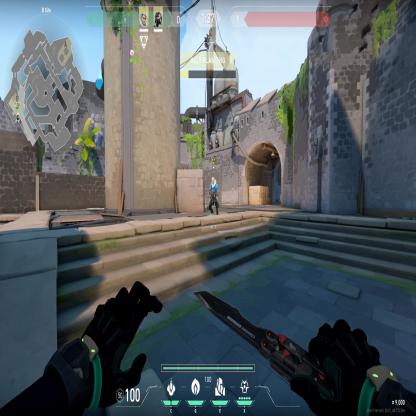
Label: teammate